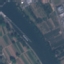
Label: River